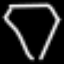
Label: diamond